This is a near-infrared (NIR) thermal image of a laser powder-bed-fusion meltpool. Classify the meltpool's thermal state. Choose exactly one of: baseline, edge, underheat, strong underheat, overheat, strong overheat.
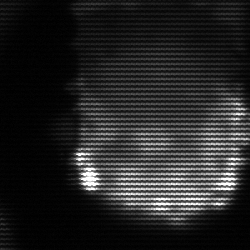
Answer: baseline